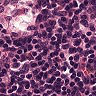
Metastatic tissue present: no